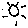
Label: sun